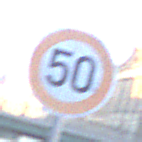
Verkehrszeichen: Geschwindigkeit50
Umgebung: Outdoor, Urban
Tageszeit: SunriseSunset
Wetter: Clear
Licht: Natural
Jahreszeit: NotSpecified
Kontrast: LowContrast